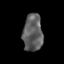
Tissue: skin
Cell type: Epithelial cells
Senescence score: 0.2251
Nuclear area (px): 715
Mean DAPI intensity: 94.706